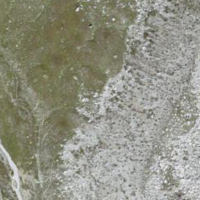
EUNIS habitat code: 31
Species observed at this site:
Hedysarum hedysaroides